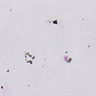
Metastatic tissue present: no